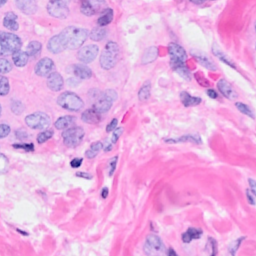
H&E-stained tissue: Breast